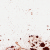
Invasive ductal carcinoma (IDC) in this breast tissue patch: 0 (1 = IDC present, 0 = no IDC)